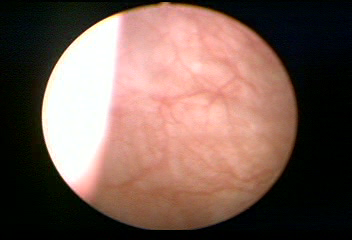
Modality: WLC
Class: Normal mucosa
Bladder cancer association: No